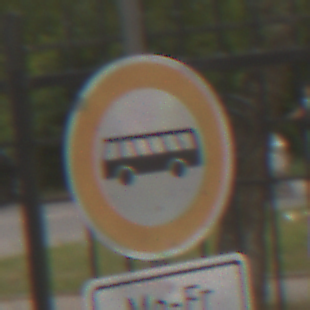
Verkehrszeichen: VerbotKraftomnibusse
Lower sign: ZeitangabenMitBeschraenkungAufWochentage2
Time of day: MorningAfternoon
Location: Outdoor (Urban)
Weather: Overcast
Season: NotSpecified
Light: Natural